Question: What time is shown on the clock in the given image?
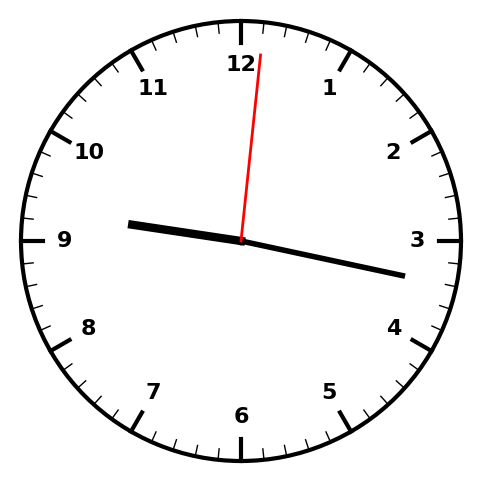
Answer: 09:17:01